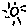
Label: sun